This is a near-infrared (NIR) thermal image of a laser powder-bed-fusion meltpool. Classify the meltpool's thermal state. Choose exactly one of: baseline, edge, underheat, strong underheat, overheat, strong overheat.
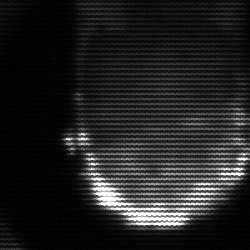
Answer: baseline